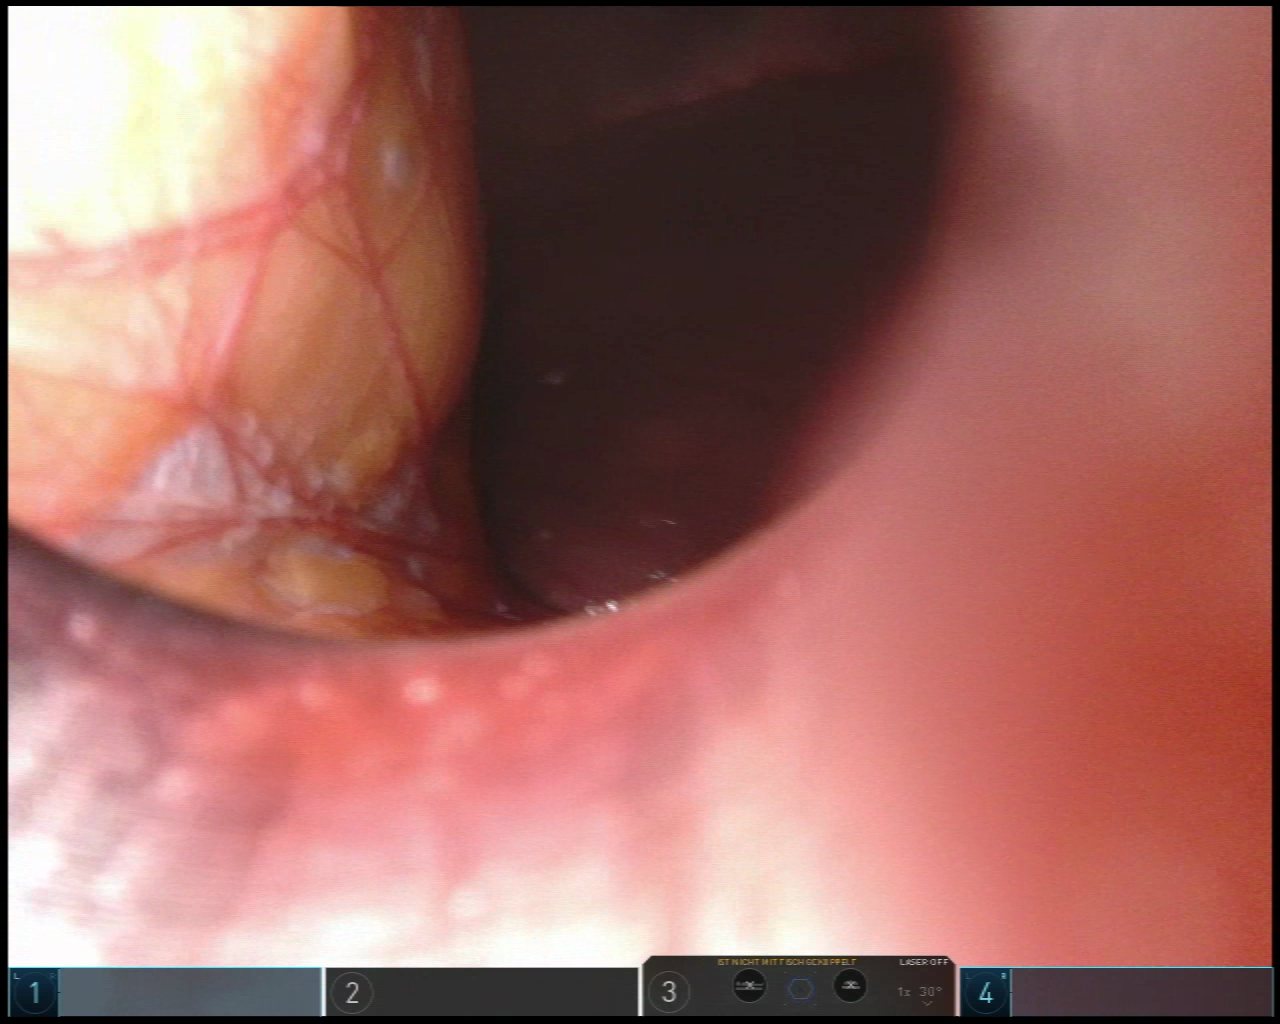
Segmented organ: liver
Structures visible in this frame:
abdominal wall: yes
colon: no
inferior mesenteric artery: no
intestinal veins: no
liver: yes
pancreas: no
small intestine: no
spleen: no
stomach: no
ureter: no
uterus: no
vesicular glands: no